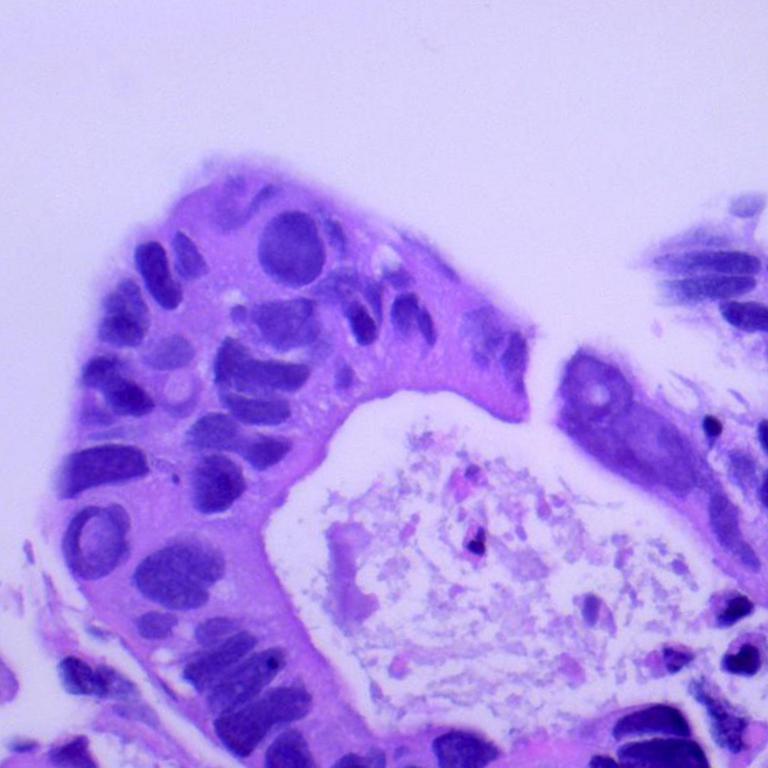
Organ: lung
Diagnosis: adenocarcinomas